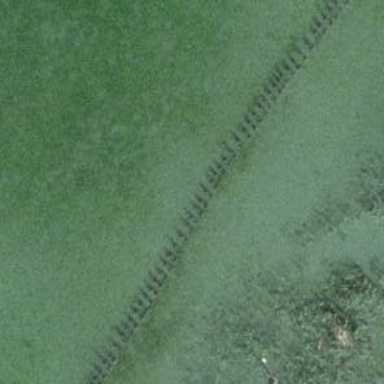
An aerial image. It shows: Groyne structure.